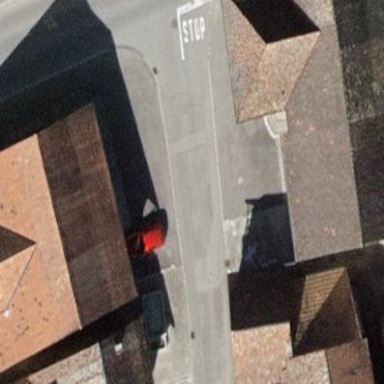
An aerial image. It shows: Detached building with gabled roof.